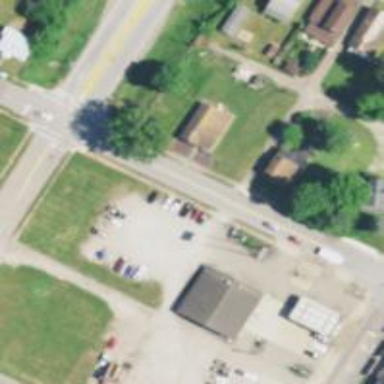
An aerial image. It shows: Alley classified as service road.